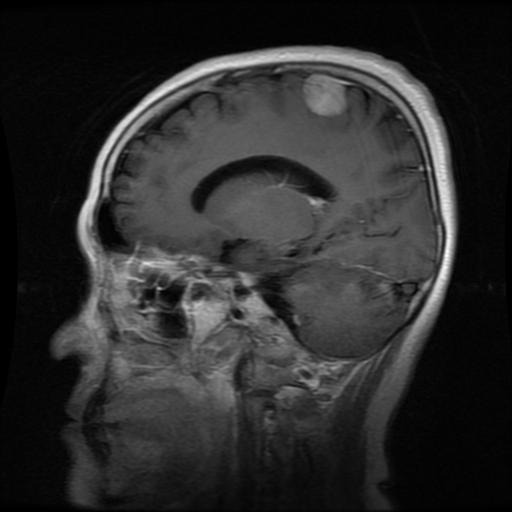
Label: meningioma